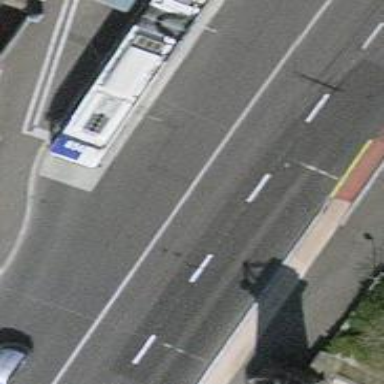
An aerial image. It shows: Trolleybus stop position for public transport.